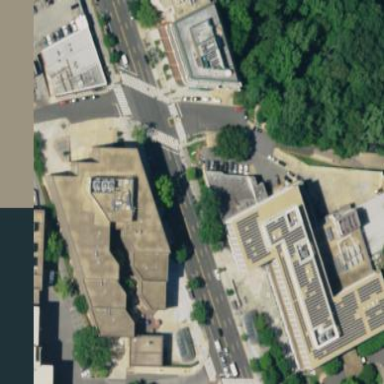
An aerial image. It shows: Office building.